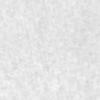
Label: no_change